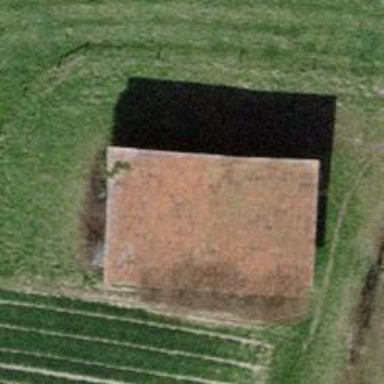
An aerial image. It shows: Skillion-roofed farm auxiliary building.